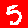
Digit: 5